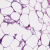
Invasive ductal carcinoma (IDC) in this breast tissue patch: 1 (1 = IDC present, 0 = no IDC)